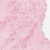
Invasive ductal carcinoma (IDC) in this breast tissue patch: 0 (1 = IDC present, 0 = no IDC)